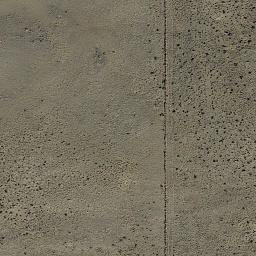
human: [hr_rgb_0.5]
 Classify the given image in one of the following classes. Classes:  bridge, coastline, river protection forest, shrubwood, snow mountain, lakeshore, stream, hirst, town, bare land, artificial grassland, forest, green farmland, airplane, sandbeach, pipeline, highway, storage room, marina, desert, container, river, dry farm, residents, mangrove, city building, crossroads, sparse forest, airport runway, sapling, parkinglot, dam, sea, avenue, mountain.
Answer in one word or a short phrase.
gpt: bare land